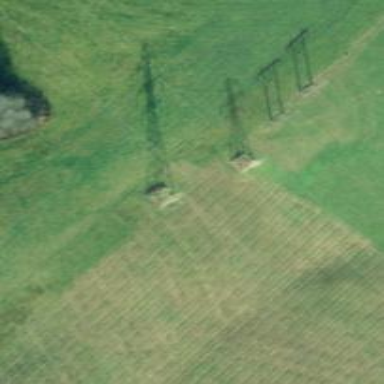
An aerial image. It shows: Lattice structure tower used for power distribution.